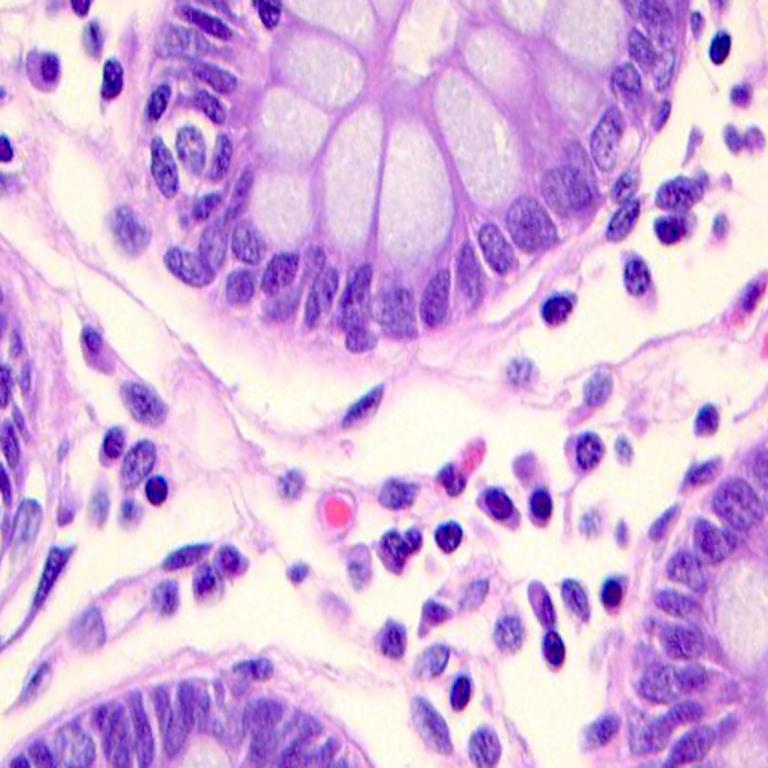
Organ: colon
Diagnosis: benign